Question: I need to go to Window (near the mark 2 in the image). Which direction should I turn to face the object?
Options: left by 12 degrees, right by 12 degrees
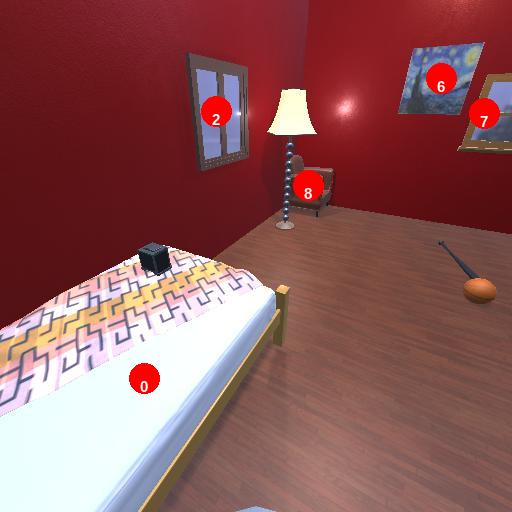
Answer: left by 12 degrees